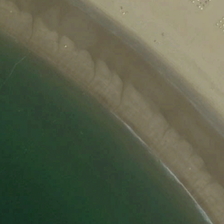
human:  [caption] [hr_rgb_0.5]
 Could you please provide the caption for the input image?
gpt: sea water in the wind set off layers of white spray .

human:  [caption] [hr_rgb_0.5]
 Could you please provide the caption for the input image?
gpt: yellow beach is near a piece of green ocean .

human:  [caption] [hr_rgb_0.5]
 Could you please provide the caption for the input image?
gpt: yellow beach is near a piece of green ocean .

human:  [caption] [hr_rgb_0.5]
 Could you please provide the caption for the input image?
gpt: a pedestrian are on the shore of the sea .

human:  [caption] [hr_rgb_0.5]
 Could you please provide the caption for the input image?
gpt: sea water in the wind set off layers of white spray .